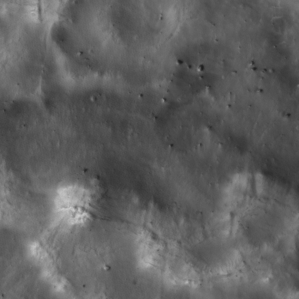
Label: non_frost